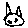
Label: cat